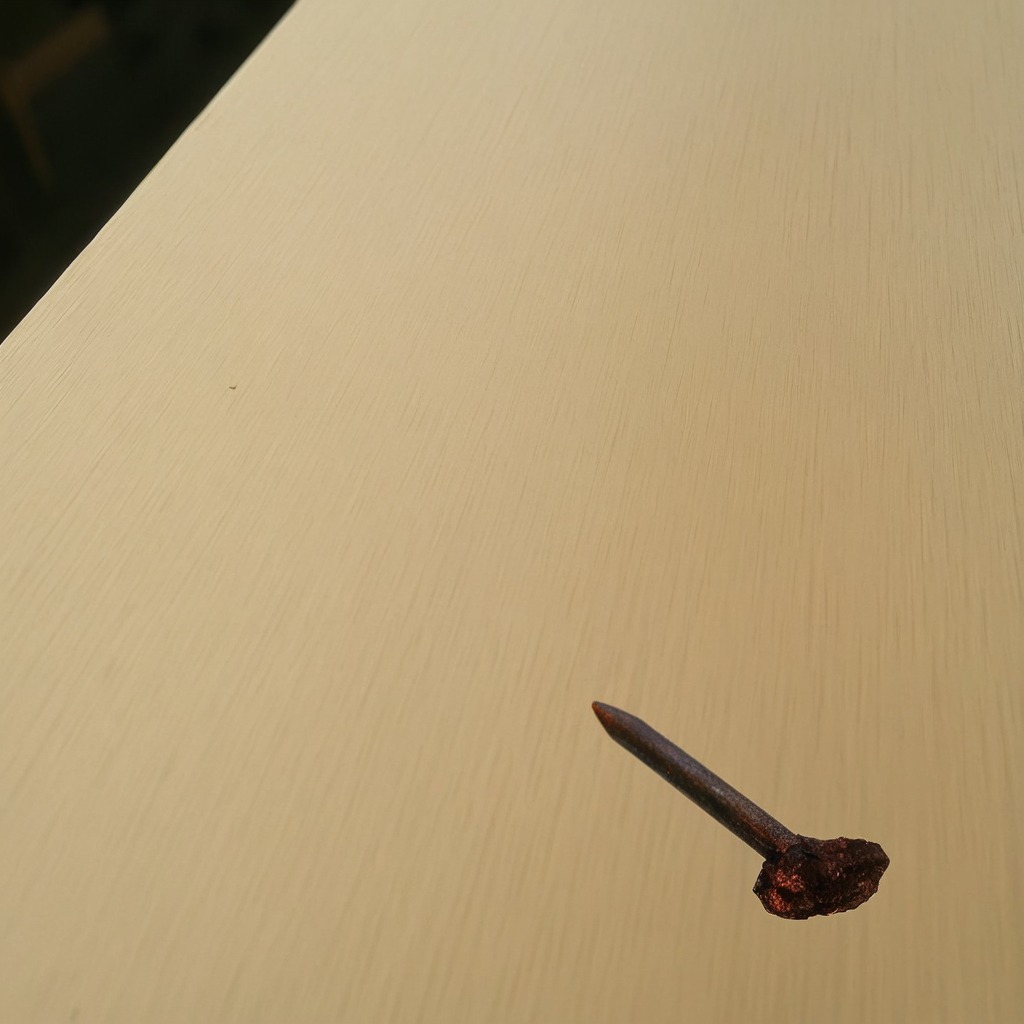
An iron nail is lying on a plywood surface in a paint workshop lit by afternoon window light.